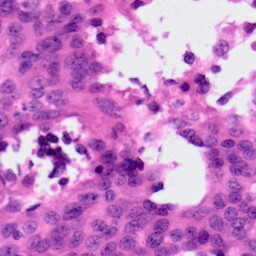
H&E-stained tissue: Ovarian